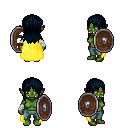
a pixel art fantasy rpg character, female body template, orc, green skin, yellow cape, teal pants, raven unkempt hairstyle, white cloth bandages, shield, four views (front, back, left, right), 2x2 character sprite sheet, small pixel art, hard edges, no anti-aliasing